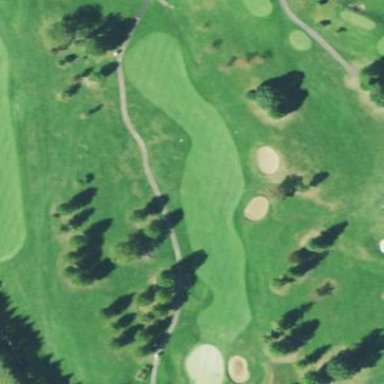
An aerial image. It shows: Golf fairway surrounded by grass.